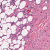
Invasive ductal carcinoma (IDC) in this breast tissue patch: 1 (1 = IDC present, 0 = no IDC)